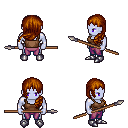
a pixel art fantasy rpg character, male body template, dark elf, purple skin, brown pirate shirt, magenta pants, brunette left-swept hairstyle, metal boots, spear, four views (front, back, left, right), 2x2 character sprite sheet, small pixel art, hard edges, no anti-aliasing